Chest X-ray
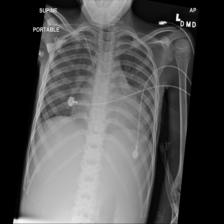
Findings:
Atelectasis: negative
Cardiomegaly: negative
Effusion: negative
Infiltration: negative
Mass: negative
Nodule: negative
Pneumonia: negative
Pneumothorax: negative
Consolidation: negative
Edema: negative
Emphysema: negative
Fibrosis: negative
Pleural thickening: negative
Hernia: negative